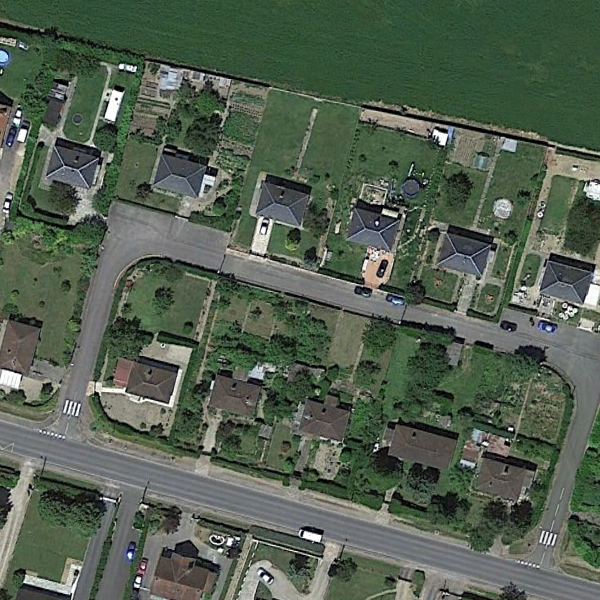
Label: MediumResidential